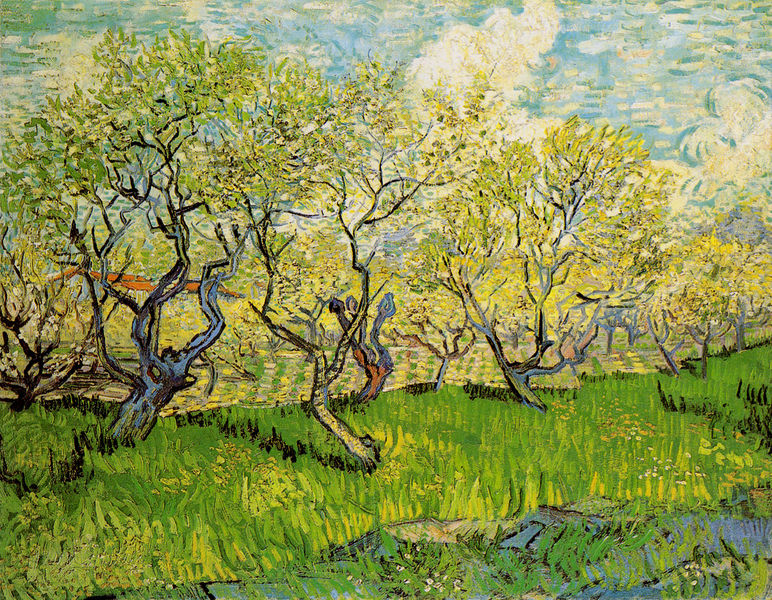
Titel: Blühender Obstgarten
Künstler: Vincent van Gogh
Standort: Amsterdam
Institution: Van Gogh Museum
Schlagwörter: baum, blau, blätter, felsen, gemälde, himmel, laub, schatten, wasser, weiß, wolken, baumstämme, bäume, cezanne, fluss, gelb, grün, impressionismus, landschaft, see, teich, äste, degas, hell, licht, orange, schwarz, blüte, blüten, dach, gras, haus, rasen, rot, wiese, wolke, expressionismus, malerei, öl, ast, bach, baumstamm, feld, häuser, natur, stamm, zweige, pastos, sonne, decke, wald, dachziegel, garten, farbig, sommer, moderne, fels, modern, sonnenlicht, dächer, tag, van gogh, flus, maler, frühling, striche, blühen, gogh, provence, weiden, zweig, dynamik, vincent van gogh, geäst, hain, wäldchen, flimmern, signac, frühjahr, vincent, wals, pinselductus, olivenbäume, arles, akryl, vielfarbig, blick auf arles, wegbereiter der moderne, vincenz van gogh